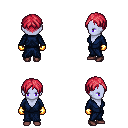
a pixel art fantasy rpg character, female body template, dark elf, purple skin, blue robe, magenta pants, ruby red parted hairstyle, gold gloves, maroon shoes, four views (front, back, left, right), 2x2 character sprite sheet, small pixel art, hard edges, no anti-aliasing